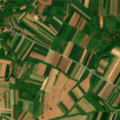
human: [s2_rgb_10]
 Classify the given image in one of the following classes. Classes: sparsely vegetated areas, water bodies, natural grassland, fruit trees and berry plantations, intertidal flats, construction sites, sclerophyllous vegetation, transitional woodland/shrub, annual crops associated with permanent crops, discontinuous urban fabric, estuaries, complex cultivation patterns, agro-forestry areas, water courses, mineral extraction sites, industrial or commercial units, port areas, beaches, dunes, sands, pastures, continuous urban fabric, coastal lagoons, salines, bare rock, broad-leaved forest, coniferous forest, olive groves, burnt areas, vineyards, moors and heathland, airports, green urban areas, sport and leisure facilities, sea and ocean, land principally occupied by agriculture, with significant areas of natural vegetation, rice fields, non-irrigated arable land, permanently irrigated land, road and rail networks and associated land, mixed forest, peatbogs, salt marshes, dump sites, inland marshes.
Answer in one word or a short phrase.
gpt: non-irrigated arable land, complex cultivation patterns, land principally occupied by agriculture, with significant areas of natural vegetation